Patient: sex M, age 71
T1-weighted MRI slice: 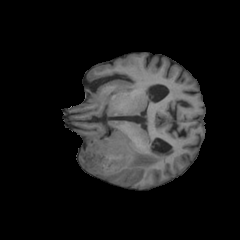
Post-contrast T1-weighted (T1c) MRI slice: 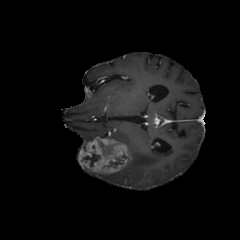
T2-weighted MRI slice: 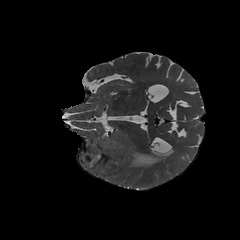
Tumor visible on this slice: yes
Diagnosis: Glioblastoma, IDH-wildtype
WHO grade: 4